Question: Attempting to validate the approach for data flow in an MVC application that i am cleaning up and streamlining, (after a bit of refactoring) things currently looks like the diagram below (Data flow indicated by arrows). and some parts are written to access the the repository services jumping over layers. (Like an HTML helper directly accessing a repository service for lookup data)

Few Questions.
1. Is this a typical design and are there any pitfalls?
2. Is skipping layers for trivial things acceptable?
3. The flow of data is it architecturally sound?
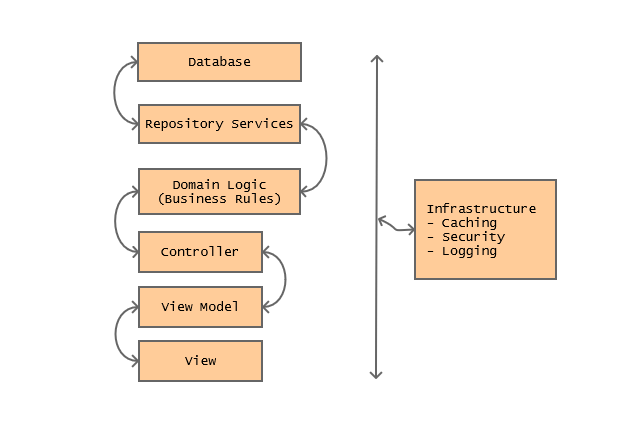
Answer: Seems already quite good.
Typically I have following layering:
- - - - -
To minimize dependencies, I program against interfaces; of which the concrete implementation is injected by an IoC container. This means that every component is also very testable.
Your controllers of the presentation layer are thin, and use the services layer only (and infrastructure layer).
This is a very flexible approach, yet simple enough to work for most types of applications. Also, if you use entity framework, you might want to think about whether you actually need repositories and unit of work.